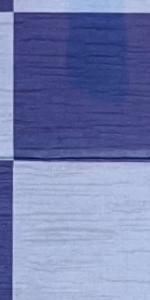
Label: Empty